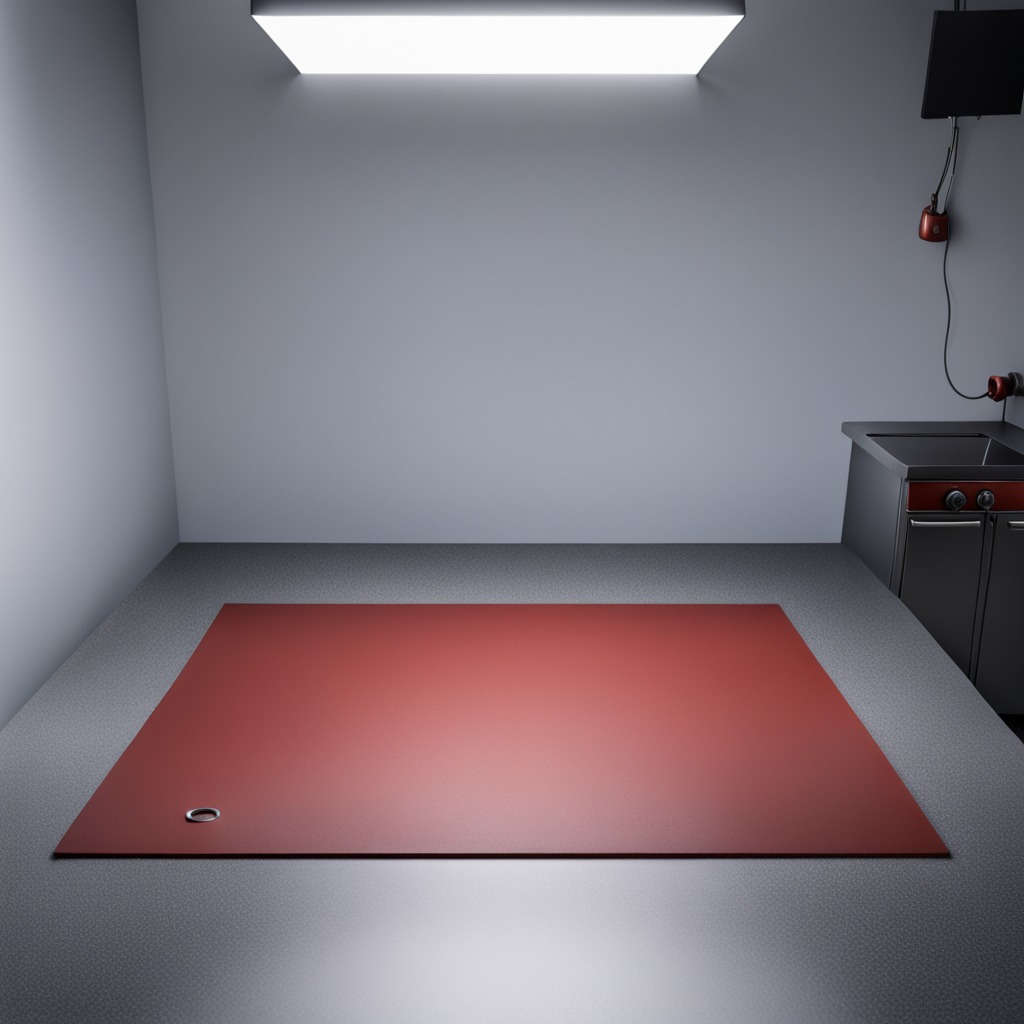
A flat metal washer lying on a clean granite tabletop covered with a red rubber mat inside a workshop under bright overhead lighting crisp shadows high clarity worn but beneath the mat